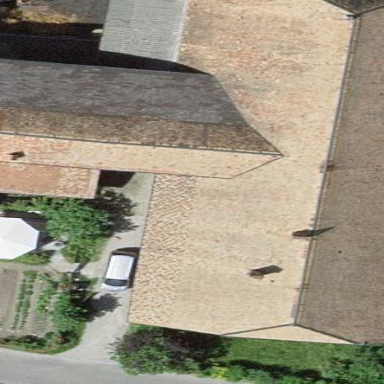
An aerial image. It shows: Farm building.